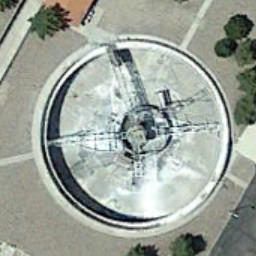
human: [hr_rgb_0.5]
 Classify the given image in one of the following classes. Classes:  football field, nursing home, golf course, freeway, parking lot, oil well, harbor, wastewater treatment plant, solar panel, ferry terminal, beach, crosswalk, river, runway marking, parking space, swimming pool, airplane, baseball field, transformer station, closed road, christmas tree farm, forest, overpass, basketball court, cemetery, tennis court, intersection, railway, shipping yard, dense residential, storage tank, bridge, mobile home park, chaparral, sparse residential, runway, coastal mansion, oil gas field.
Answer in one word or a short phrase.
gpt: wastewater treatment plant